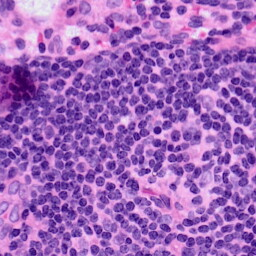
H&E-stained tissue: LymphNode